Question: I'm working on an Android project in my university. I have a Firebase Realtime Database like this.

I have a recyclerview which has both data from two child: pump and sensor(soilMoisture). Generally, it looks like this(in one card):
TextView (id:sensor) (name from sensor-> soilMoisture)
TextView (id:moisture) (moisture from sensor-> soilMoisture)
Textview (id:pump) (name from pump)
TextView (id:auto)(auto from pump)
(It's not different type of views, it just one cardview but need data from two child).
But I can only retrieve one child from Firebase to my Adapter. I can only show the pump name,auto (or sensor's) at once.
Here's my code:
'''
package com.example.gardbot;
import android.os.Bundle;
import androidx.appcompat.app.AppCompatActivity;
import androidx.recyclerview.widget.LinearLayoutManager;
import androidx.recyclerview.widget.RecyclerView;
import com.firebase.ui.database.FirebaseRecyclerOptions;
import com.google.firebase.database.FirebaseDatabase;
public class ActivityPump extends AppCompatActivity {
RecyclerView recview;
myAdapter adapter;
@Override
protected void onCreate(Bundle savedInstanceState) {
super.onCreate(savedInstanceState);
setContentView(R.layout.activity_controlpump);
recview=(RecyclerView)findViewById(R.id.recview);
recview.setLayoutManager(new LinearLayoutManager(this));
FirebaseRecyclerOptions<model> options = new FirebaseRecyclerOptions.Builder<model>()
.setQuery(FirebaseDatabase.getInstance().getReference().child("pump"), model.class).build();
adapter= new myAdapter(options);
recview.setAdapter(adapter);
}
@Override
protected void onStart() {
super.onStart();
adapter.startListening();
}
@Override
protected void onStop() {
super.onStop();
adapter.stopListening();
}
}
'''
'''
package com.example.gardbot;
public class model {
String name,auto,waterLevel;
model()
{
}
public model(String name, String auto, String waterLevel) {
this.name = name;
this.auto = auto;
this.waterLevel=waterLevel;
}
public String getName() {
return name;
}
public void setName(String name) {
this.name = name;
}
public String getAuto() {
return auto;
}
public void setAuto(String auto) {
this.auto = auto;
}
public String getWaterLevel() {
return waterLevel;
}
public void setWaterLevel(String waterLevel) {
this.waterLevel = waterLevel;
}
}
'''
'''
package com.example.gardbot;
import android.view.LayoutInflater;
import android.view.View;
import android.view.ViewGroup;
import android.widget.CheckBox;
import android.widget.LinearLayout;
import android.widget.TextView;
import androidx.annotation.NonNull;
import androidx.appcompat.widget.SwitchCompat;
import androidx.recyclerview.widget.RecyclerView;
import com.firebase.ui.database.FirebaseRecyclerAdapter;
import com.firebase.ui.database.FirebaseRecyclerOptions;
import org.jetbrains.annotations.NotNull;
public class myAdapter extends FirebaseRecyclerAdapter<model,myAdapter.myviewholder> {
public myAdapter(@NonNull @NotNull FirebaseRecyclerOptions<model> options) {
super(options);
}
@Override
protected void onBindViewHolder(@NonNull @NotNull myviewholder holder, int position, @NonNull @NotNull model model) {
holder.pump.setText(model.getName());
holder.pump.setOnClickListener(new View.OnClickListener() {
@Override
public void onClick(View v) {
if (holder.pump.isChecked())
{
holder.linear.setVisibility(View.VISIBLE);
}
else
{
holder.linear.setVisibility(View.GONE);
}
}
});
{
};
}
@NonNull
@NotNull
@Override
public myviewholder onCreateViewHolder(@NonNull @NotNull ViewGroup parent, int viewType) {
View view= LayoutInflater.from(parent.getContext()).inflate(R.layout.singlerow, parent,false);
return new myviewholder(view);
}
class myviewholder extends RecyclerView.ViewHolder
{
CheckBox pump;
LinearLayout linear;
SwitchCompat switchstate;
public myviewholder(@NonNull @NotNull View itemView) {
super(itemView);
pump=(CheckBox)itemView.findViewById(R.id.pump);
linear=(LinearLayout)itemView.findViewById(R.id.info);
switchstate=(SwitchCompat)itemView.findViewById(R.id.switchstate);
}
}
}
'''
How can I get data from sensor (Firebase) to recyclerview (along with pump) as well? (Showing both data from 2 child in one recyclerview)
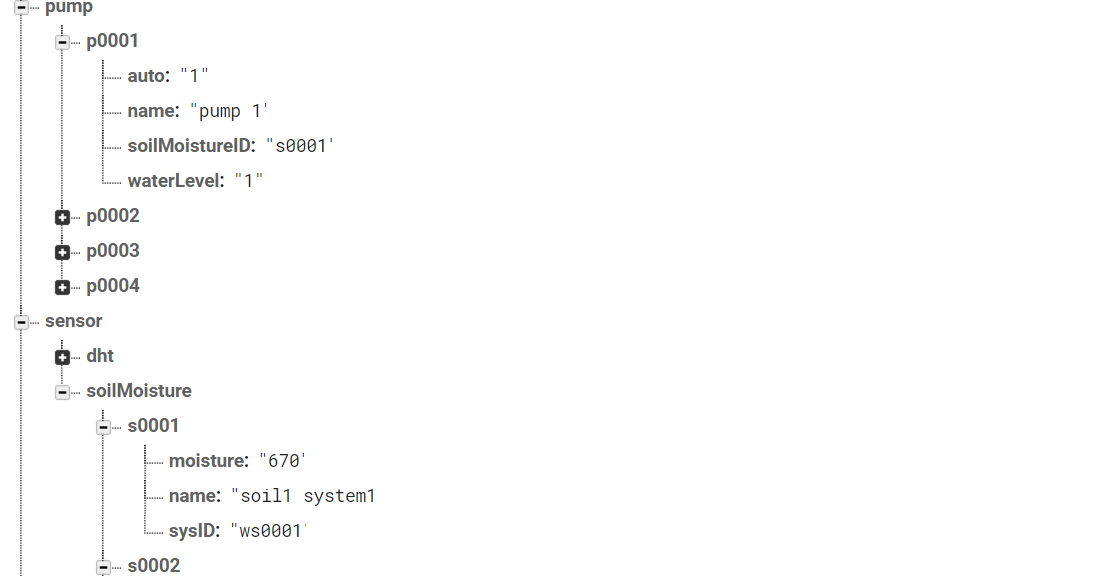
Answer: You're using an adapter from the FirebaseUI library. All adapters in this library are built to show only nodes from under a single path in the database. So they can either show the children of 'sensor' the children of 'pump', but they can't show the children of both nodes in a single list.
You will either have to change your data structure to have a single flat list of nodes, or you will have to create your own adapter.